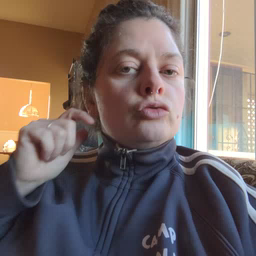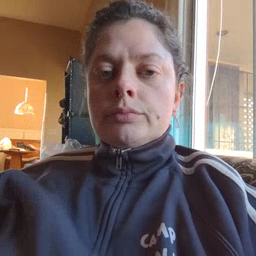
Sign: mad